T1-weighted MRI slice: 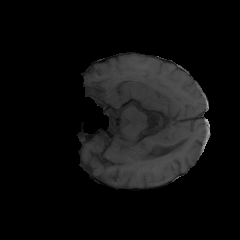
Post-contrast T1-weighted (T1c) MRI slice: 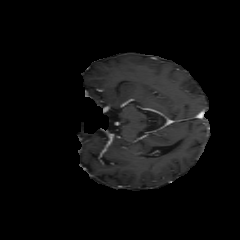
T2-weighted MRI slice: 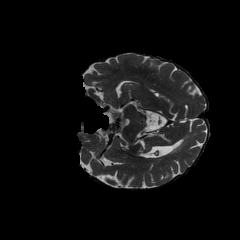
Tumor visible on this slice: no